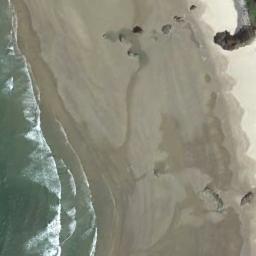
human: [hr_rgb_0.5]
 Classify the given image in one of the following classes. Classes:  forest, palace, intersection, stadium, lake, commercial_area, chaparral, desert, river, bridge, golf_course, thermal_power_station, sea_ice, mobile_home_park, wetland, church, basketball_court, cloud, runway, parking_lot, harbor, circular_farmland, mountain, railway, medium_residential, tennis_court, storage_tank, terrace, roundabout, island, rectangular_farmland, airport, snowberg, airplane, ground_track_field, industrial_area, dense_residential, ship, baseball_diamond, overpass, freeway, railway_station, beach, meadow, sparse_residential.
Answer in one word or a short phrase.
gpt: beach